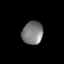
Tissue: lung
Cell type: T cells
Senescence score: 0.2425
Nuclear area (px): 471
Mean DAPI intensity: 123.652